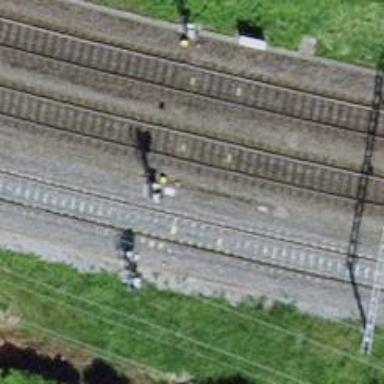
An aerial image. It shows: Railway signal.